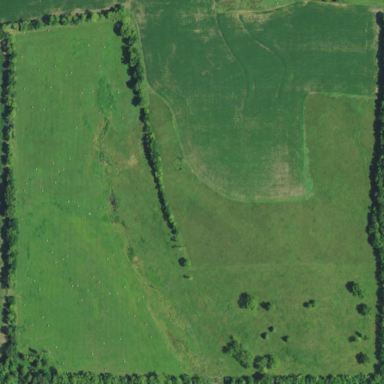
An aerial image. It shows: Agricultural meadow.